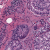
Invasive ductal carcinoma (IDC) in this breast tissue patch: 1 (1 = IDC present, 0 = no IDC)